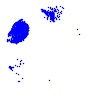
Particle: kaon